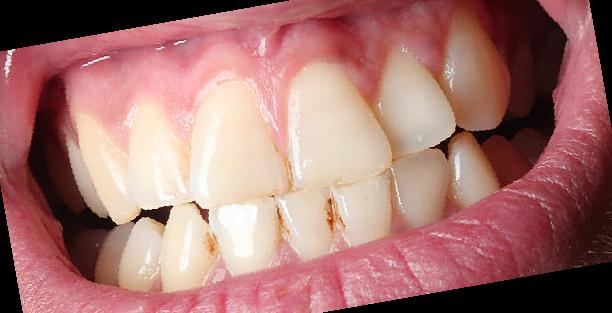
Condition: Gingivitis